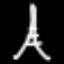
Label: The Eiffel Tower